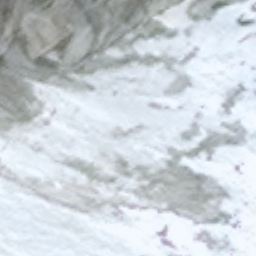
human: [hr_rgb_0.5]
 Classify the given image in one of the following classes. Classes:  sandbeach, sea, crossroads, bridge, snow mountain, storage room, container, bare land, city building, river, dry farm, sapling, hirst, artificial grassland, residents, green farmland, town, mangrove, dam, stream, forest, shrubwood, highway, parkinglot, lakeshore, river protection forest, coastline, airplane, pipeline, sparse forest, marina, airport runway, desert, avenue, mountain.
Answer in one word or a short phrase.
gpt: snow mountain